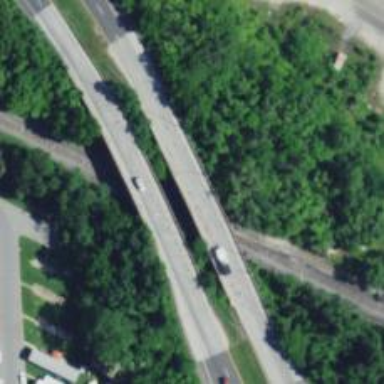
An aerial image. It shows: Beam bridge on secondary road.